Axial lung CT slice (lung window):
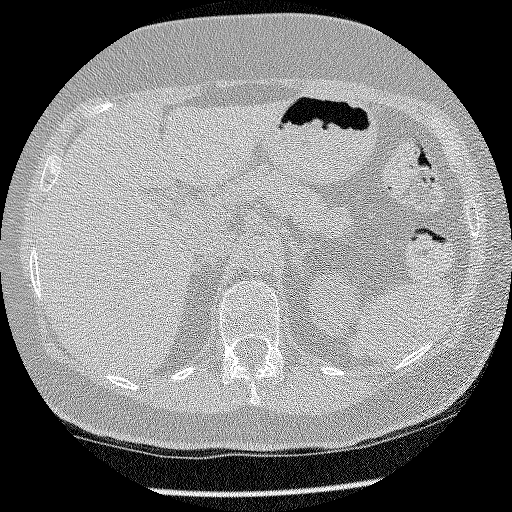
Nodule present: no